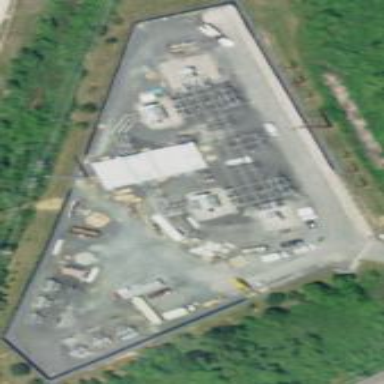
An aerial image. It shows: Distribution level power substation enclosed by chain link fence.